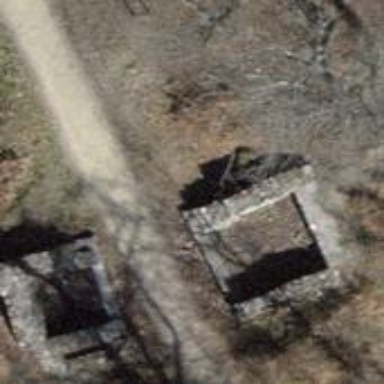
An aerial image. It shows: View of historic ruins.